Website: crate-barrel
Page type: customer-info-address
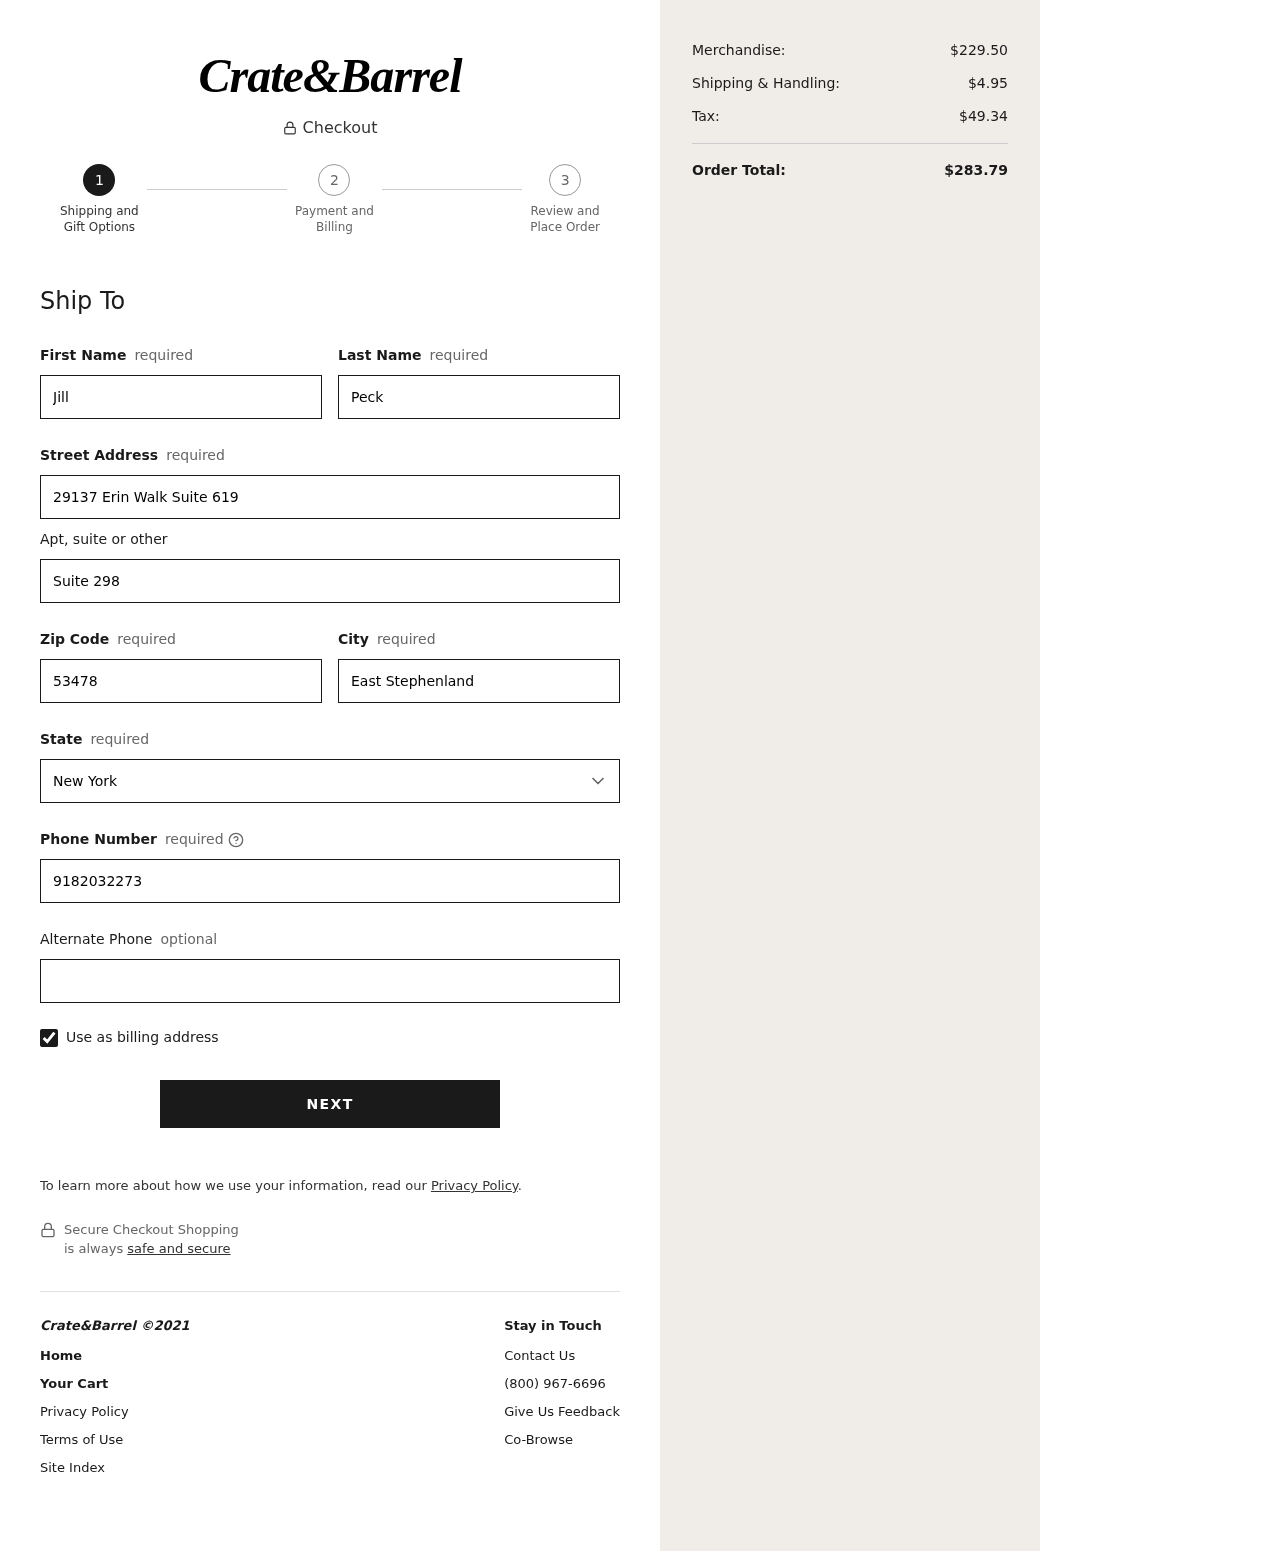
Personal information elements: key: PII_STATE
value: New York
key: PII_FIRSTNAME
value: Jill
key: PII_LASTNAME
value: Peck
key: PII_STREET
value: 29137 Erin Walk Suite 619
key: PII_STREET2
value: Suite 298
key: PII_POSTCODE
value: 53478
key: PII_CITY
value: East Stephenland
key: PII_PHONE
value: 9182032273
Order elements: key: ORDER_SUBTOTAL
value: $229.50
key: ORDER_SHIPPING_COST
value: $4.95
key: ORDER_TAX
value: $49.34
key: ORDER_TOTAL
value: $283.79